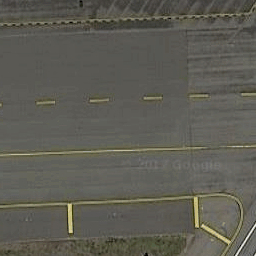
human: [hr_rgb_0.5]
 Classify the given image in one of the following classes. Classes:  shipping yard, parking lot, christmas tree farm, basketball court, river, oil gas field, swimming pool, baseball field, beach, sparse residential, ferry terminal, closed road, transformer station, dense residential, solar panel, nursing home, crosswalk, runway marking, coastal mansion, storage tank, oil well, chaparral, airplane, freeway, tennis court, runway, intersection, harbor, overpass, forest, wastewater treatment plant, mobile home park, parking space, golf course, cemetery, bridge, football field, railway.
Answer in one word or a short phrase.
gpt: runway marking